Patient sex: M
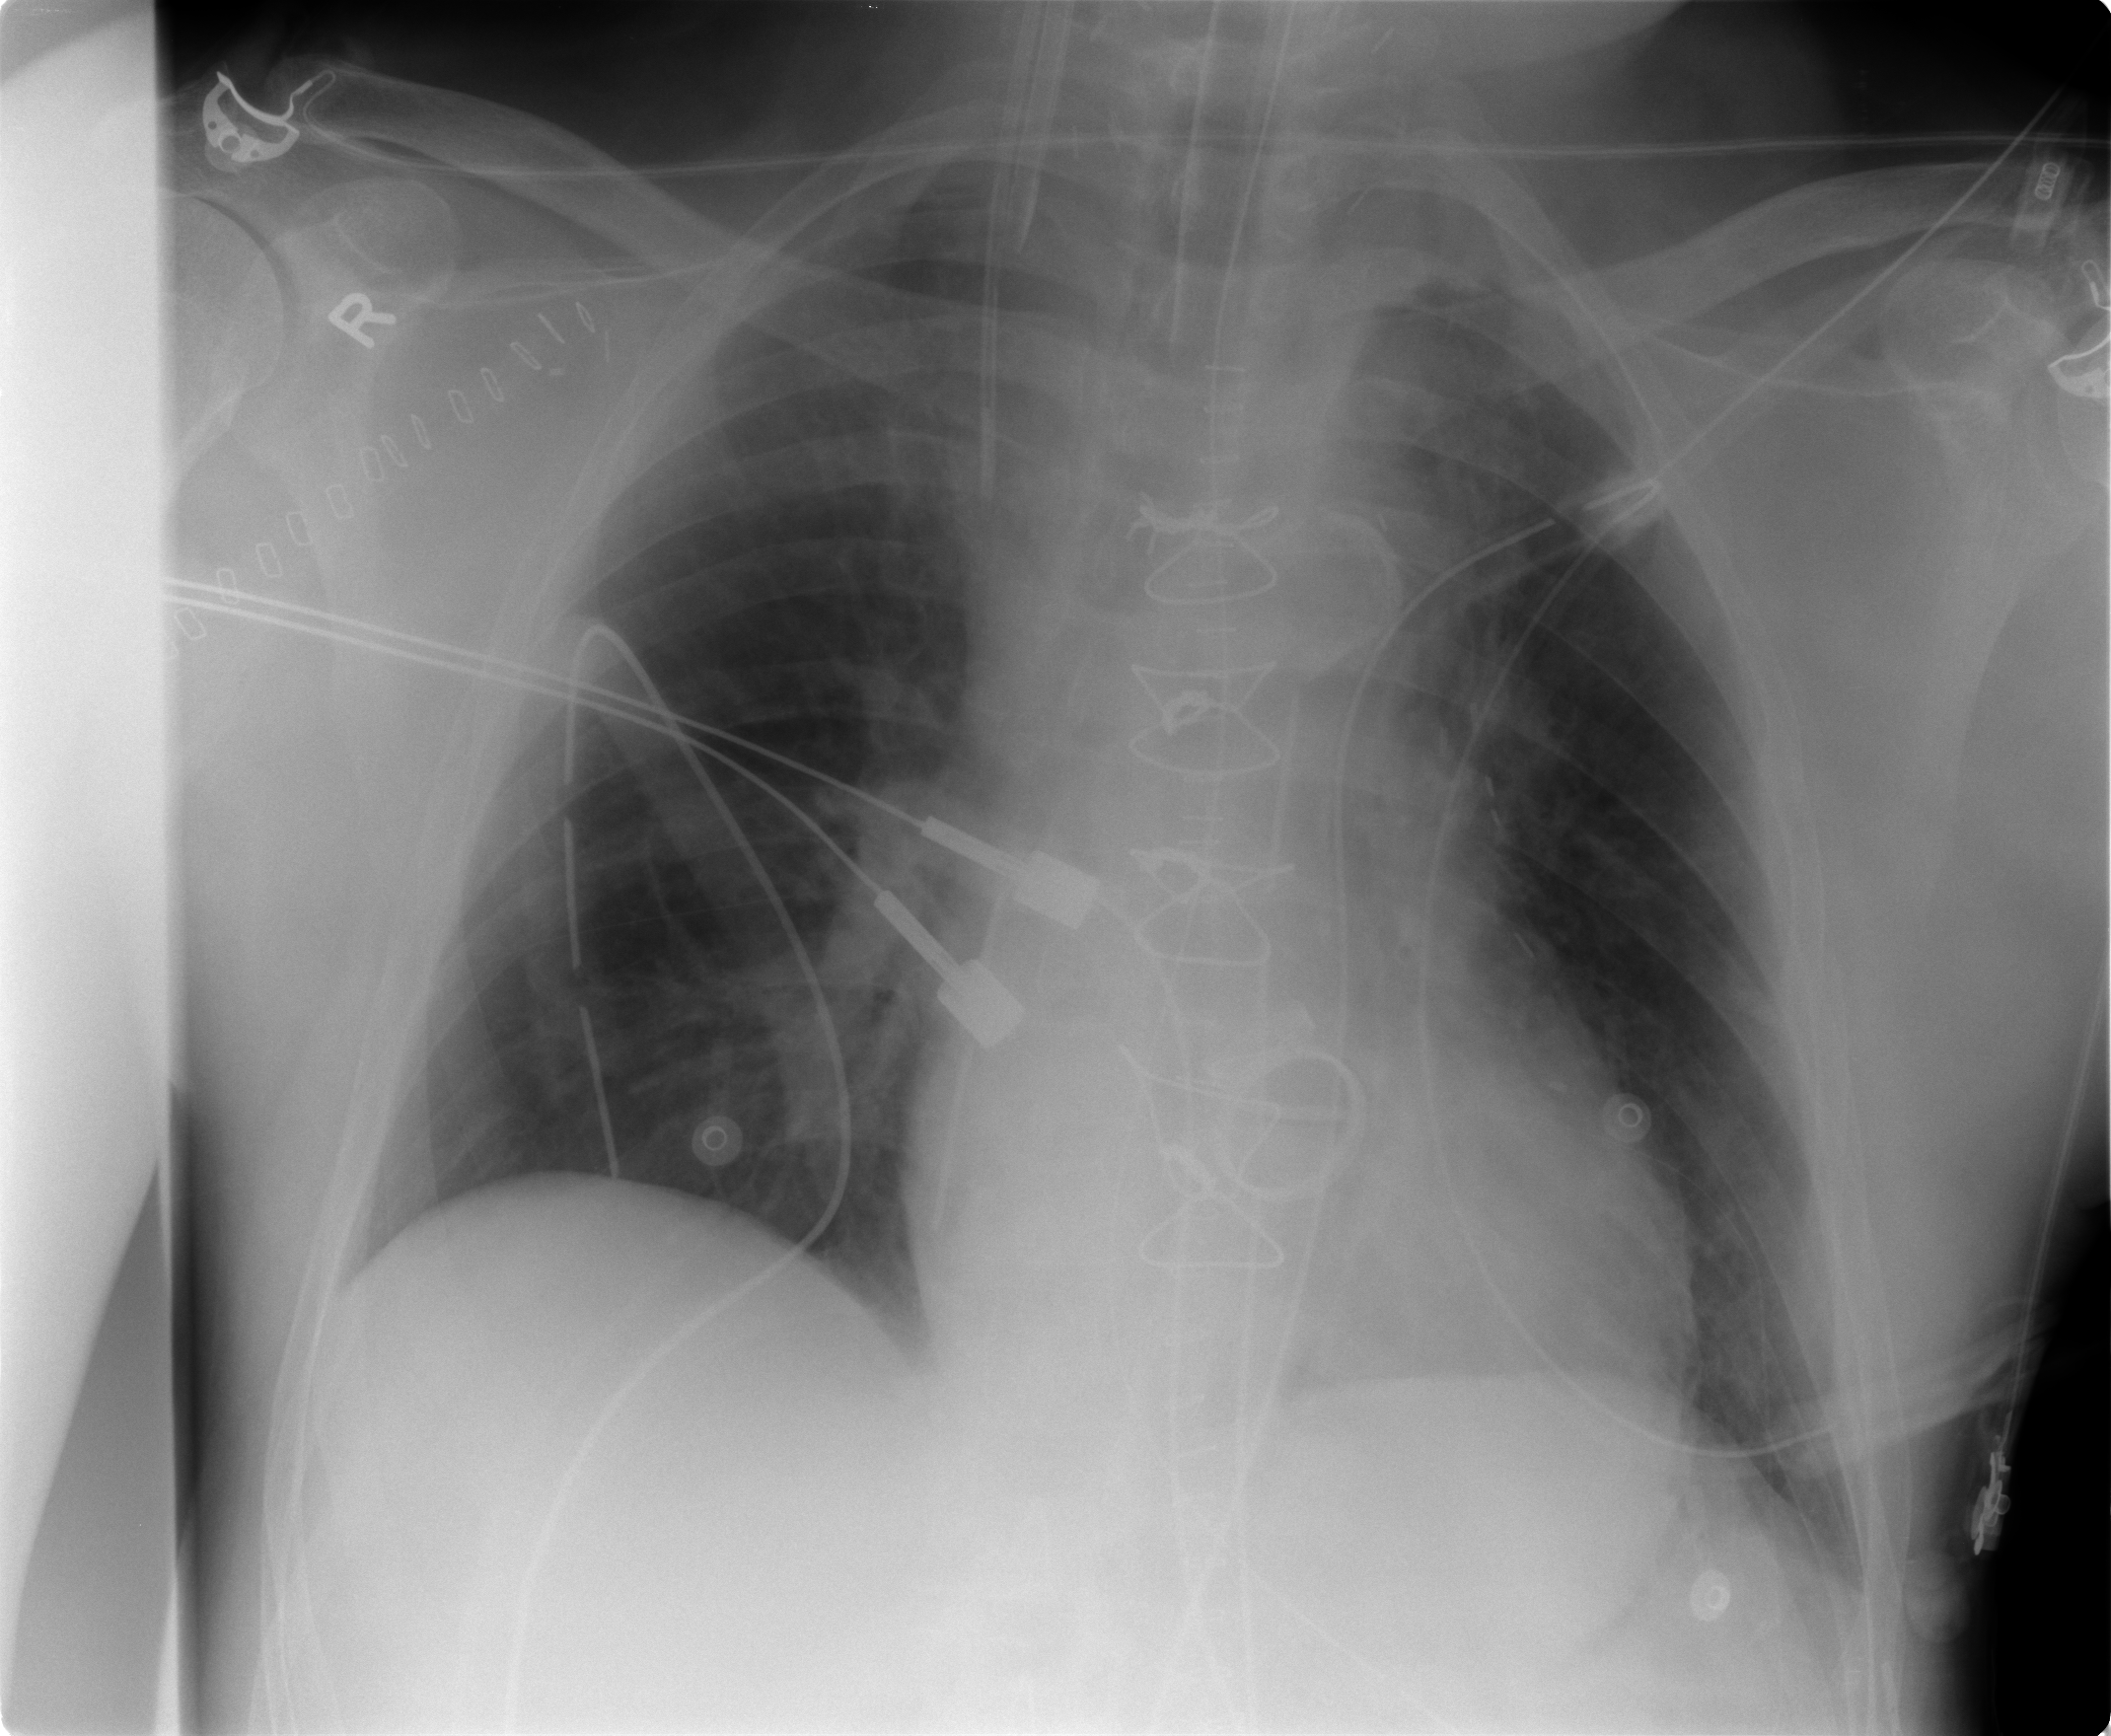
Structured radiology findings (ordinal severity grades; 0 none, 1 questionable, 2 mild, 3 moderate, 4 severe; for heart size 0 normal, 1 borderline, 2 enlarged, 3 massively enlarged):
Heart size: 0
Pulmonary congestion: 1
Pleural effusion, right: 0
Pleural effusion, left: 0
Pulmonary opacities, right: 0
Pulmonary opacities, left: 0
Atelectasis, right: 0
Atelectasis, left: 1